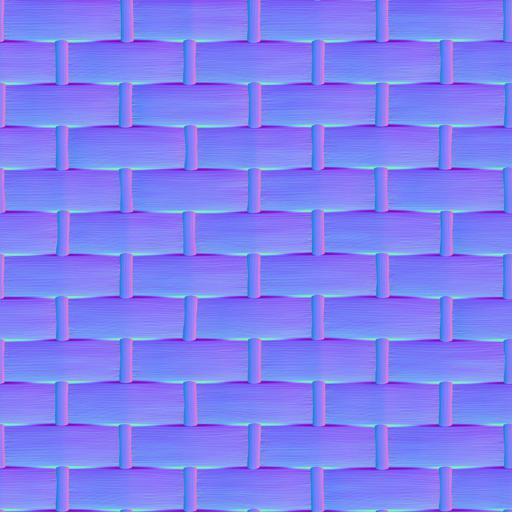
brown wicker